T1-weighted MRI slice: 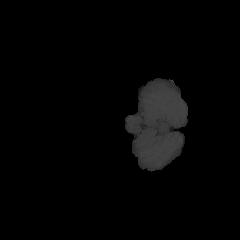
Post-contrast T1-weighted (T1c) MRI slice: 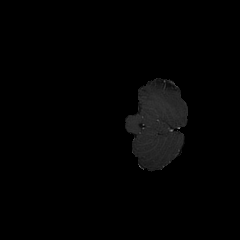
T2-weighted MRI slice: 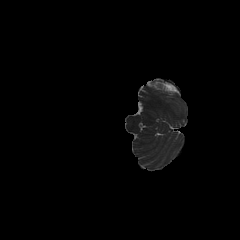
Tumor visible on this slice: no